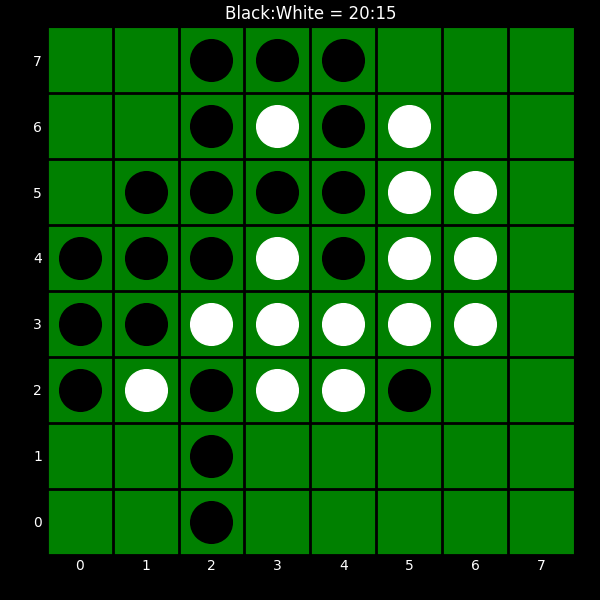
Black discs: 20
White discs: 15